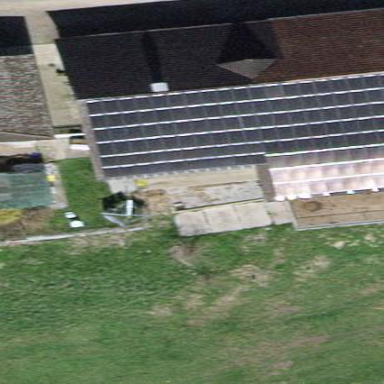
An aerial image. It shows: Solar power generator using photovoltaic method with solar photovoltaic panel types.